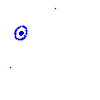
Particle: pion